Frequency: 85000
Velocity: 0,2635
Power: 1,5
Pulse duration: 0,0000001
Pass count: 1
Magnification: 10
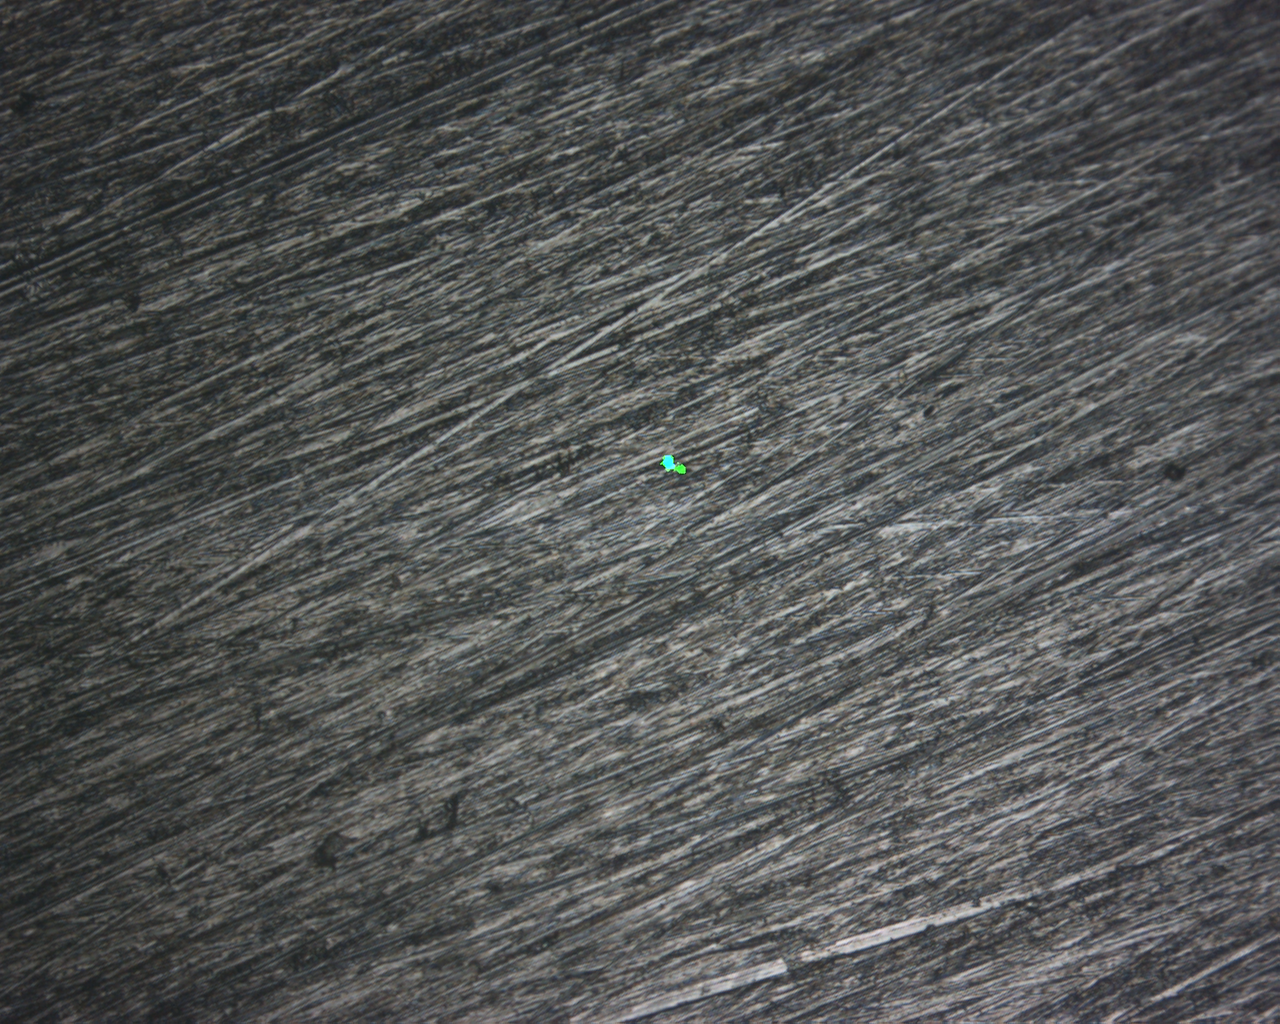
Measured width: 114.5511
Other width: 4.859